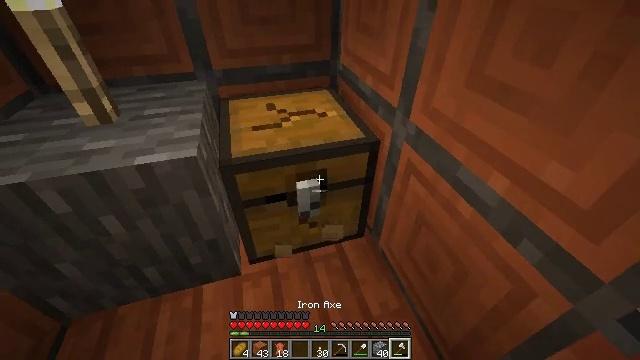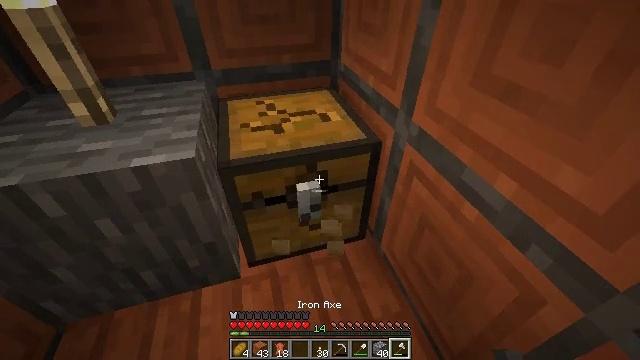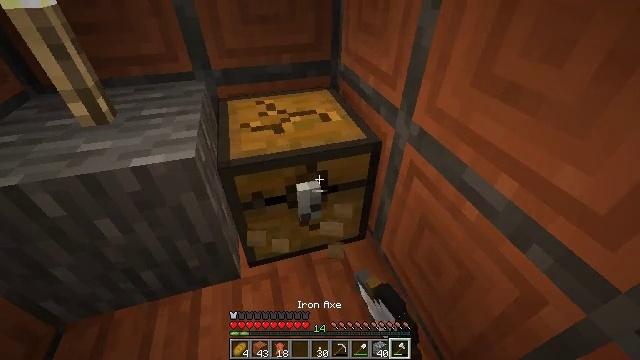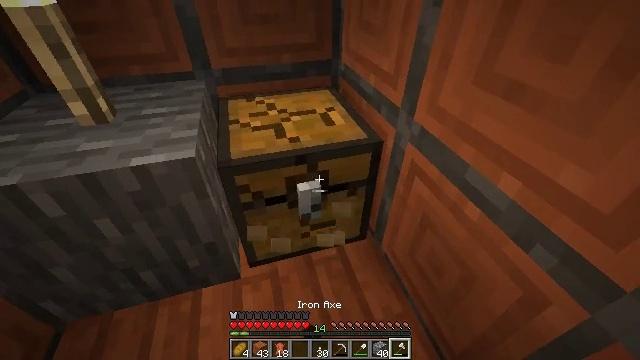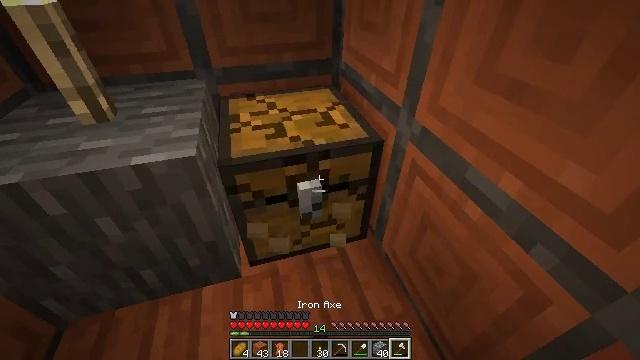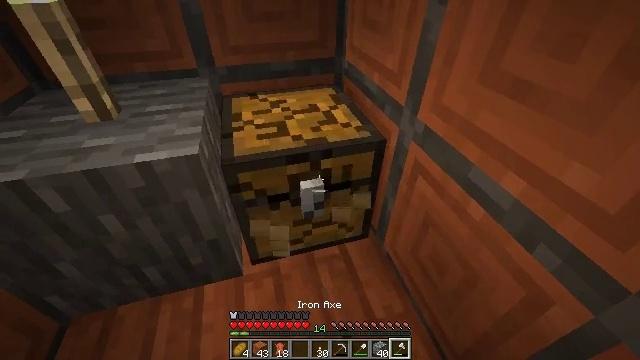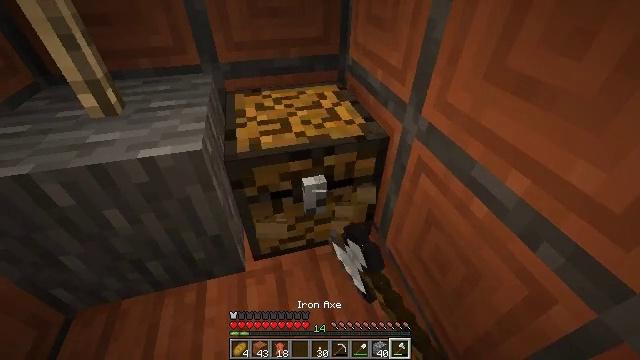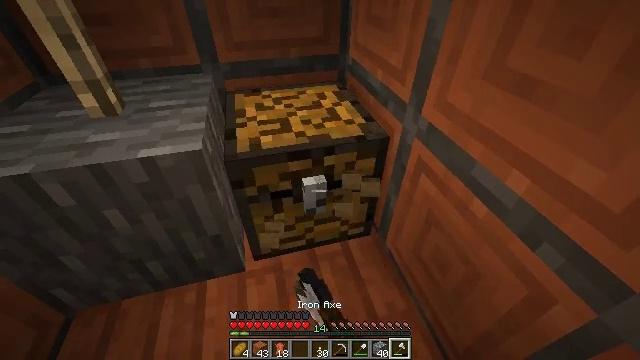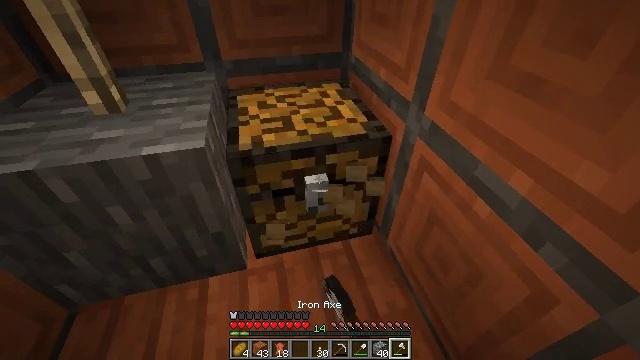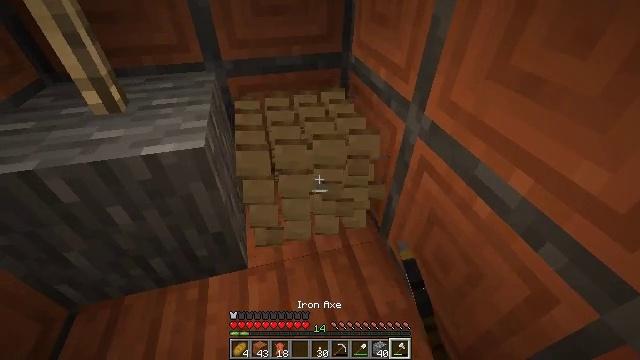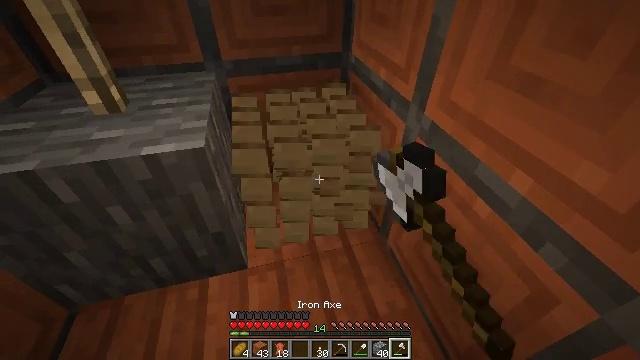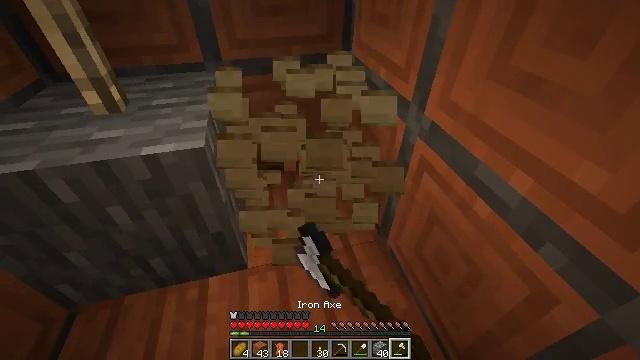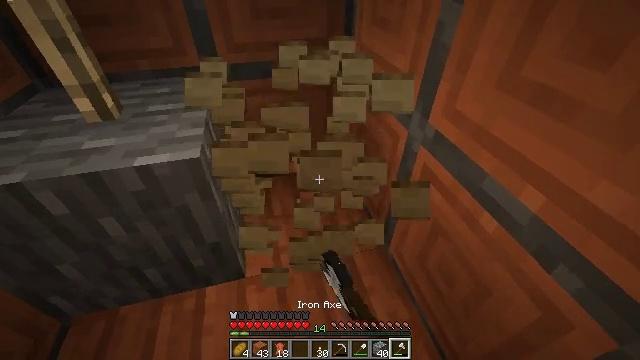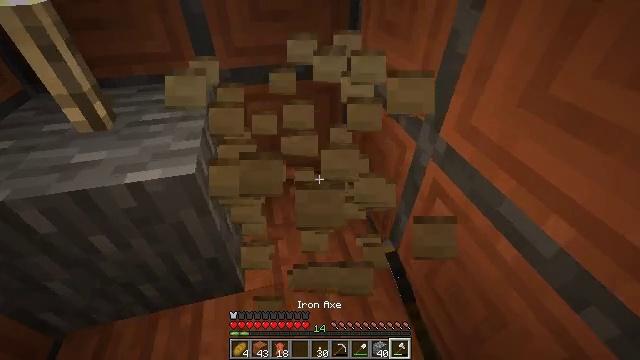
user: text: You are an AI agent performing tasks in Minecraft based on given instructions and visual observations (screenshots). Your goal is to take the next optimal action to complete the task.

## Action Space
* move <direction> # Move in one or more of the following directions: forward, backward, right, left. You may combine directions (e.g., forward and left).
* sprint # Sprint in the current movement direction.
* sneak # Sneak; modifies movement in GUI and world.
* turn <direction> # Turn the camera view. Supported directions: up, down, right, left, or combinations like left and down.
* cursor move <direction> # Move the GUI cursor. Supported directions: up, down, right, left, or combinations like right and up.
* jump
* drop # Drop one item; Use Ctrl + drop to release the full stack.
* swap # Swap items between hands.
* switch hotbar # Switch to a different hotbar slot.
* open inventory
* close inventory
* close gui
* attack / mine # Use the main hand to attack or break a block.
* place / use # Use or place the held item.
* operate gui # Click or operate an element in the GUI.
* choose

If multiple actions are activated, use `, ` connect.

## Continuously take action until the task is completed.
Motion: motion action
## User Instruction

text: Reclaim the chest into your inventory.
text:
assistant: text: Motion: attack / mine
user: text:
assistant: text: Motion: attack / mine
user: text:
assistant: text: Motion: attack / mine
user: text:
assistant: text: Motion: attack / mine
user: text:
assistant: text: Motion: attack / mine
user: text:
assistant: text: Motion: attack / mine
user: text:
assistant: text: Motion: attack / mine
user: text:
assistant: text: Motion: attack / mine
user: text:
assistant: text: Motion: attack / mine
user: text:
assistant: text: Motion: attack / mine
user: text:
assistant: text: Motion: attack / mine
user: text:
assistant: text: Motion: move forward, attack / mine
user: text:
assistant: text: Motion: move forward, attack / mine
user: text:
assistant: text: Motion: attack / mine